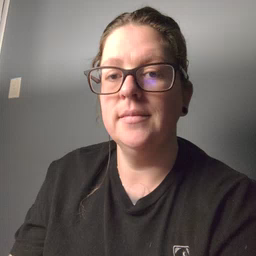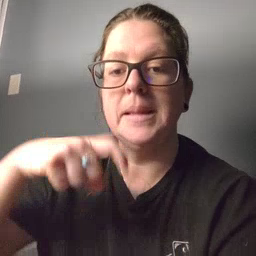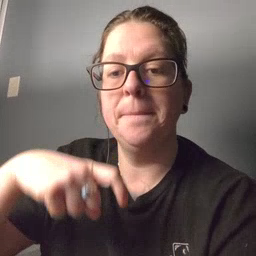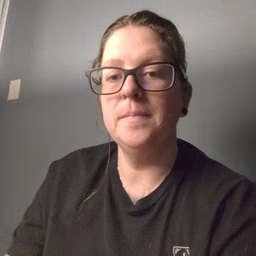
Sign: time